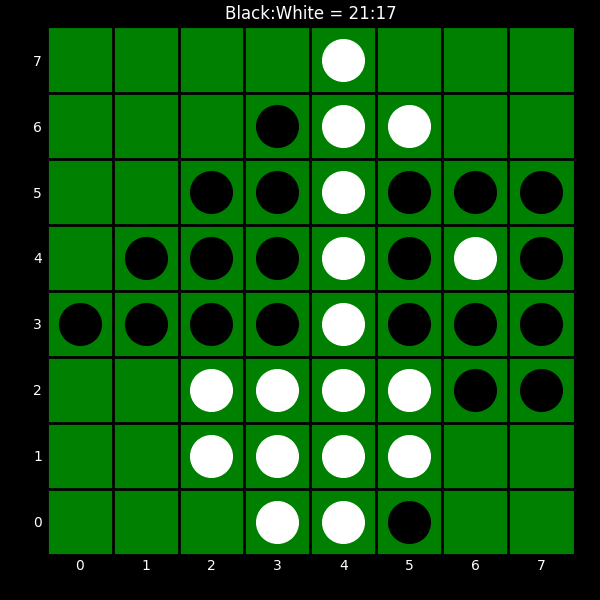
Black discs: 21
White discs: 17